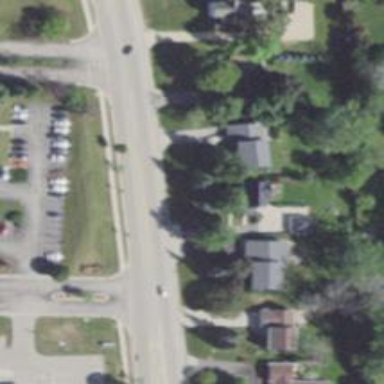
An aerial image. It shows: Secondary road with separate asphalt sidewalk.